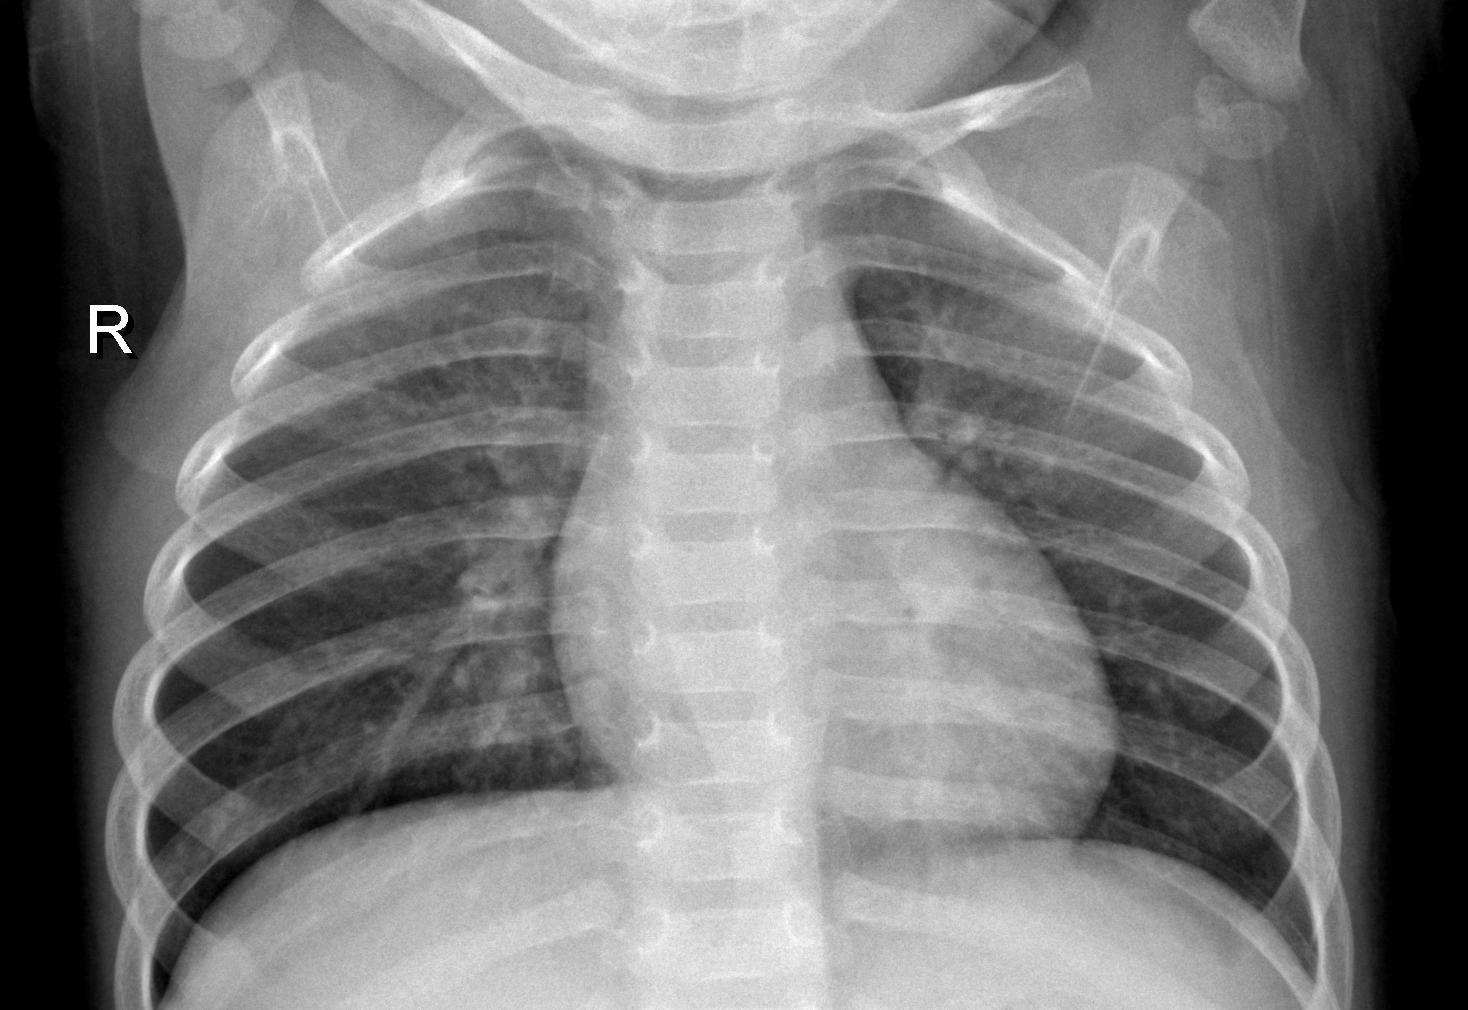
Diagnosis: PNEUMONIA